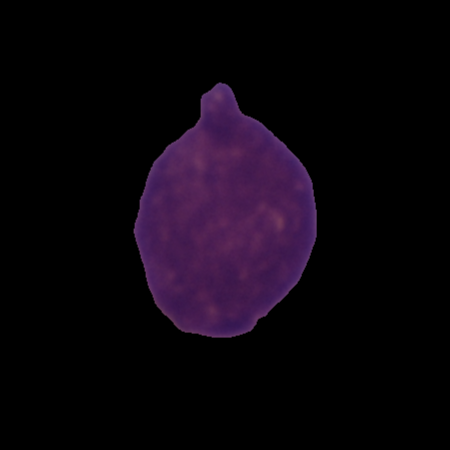
Label: cancer